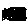
Label: sun